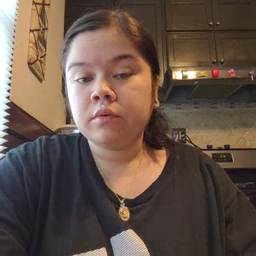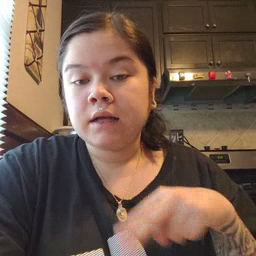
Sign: dance